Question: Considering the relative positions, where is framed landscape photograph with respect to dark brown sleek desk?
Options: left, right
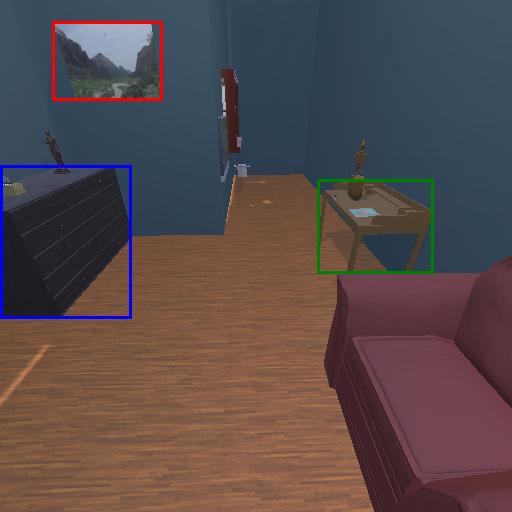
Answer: left